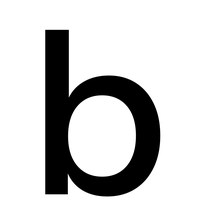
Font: InstrumentSans_Medium